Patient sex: M
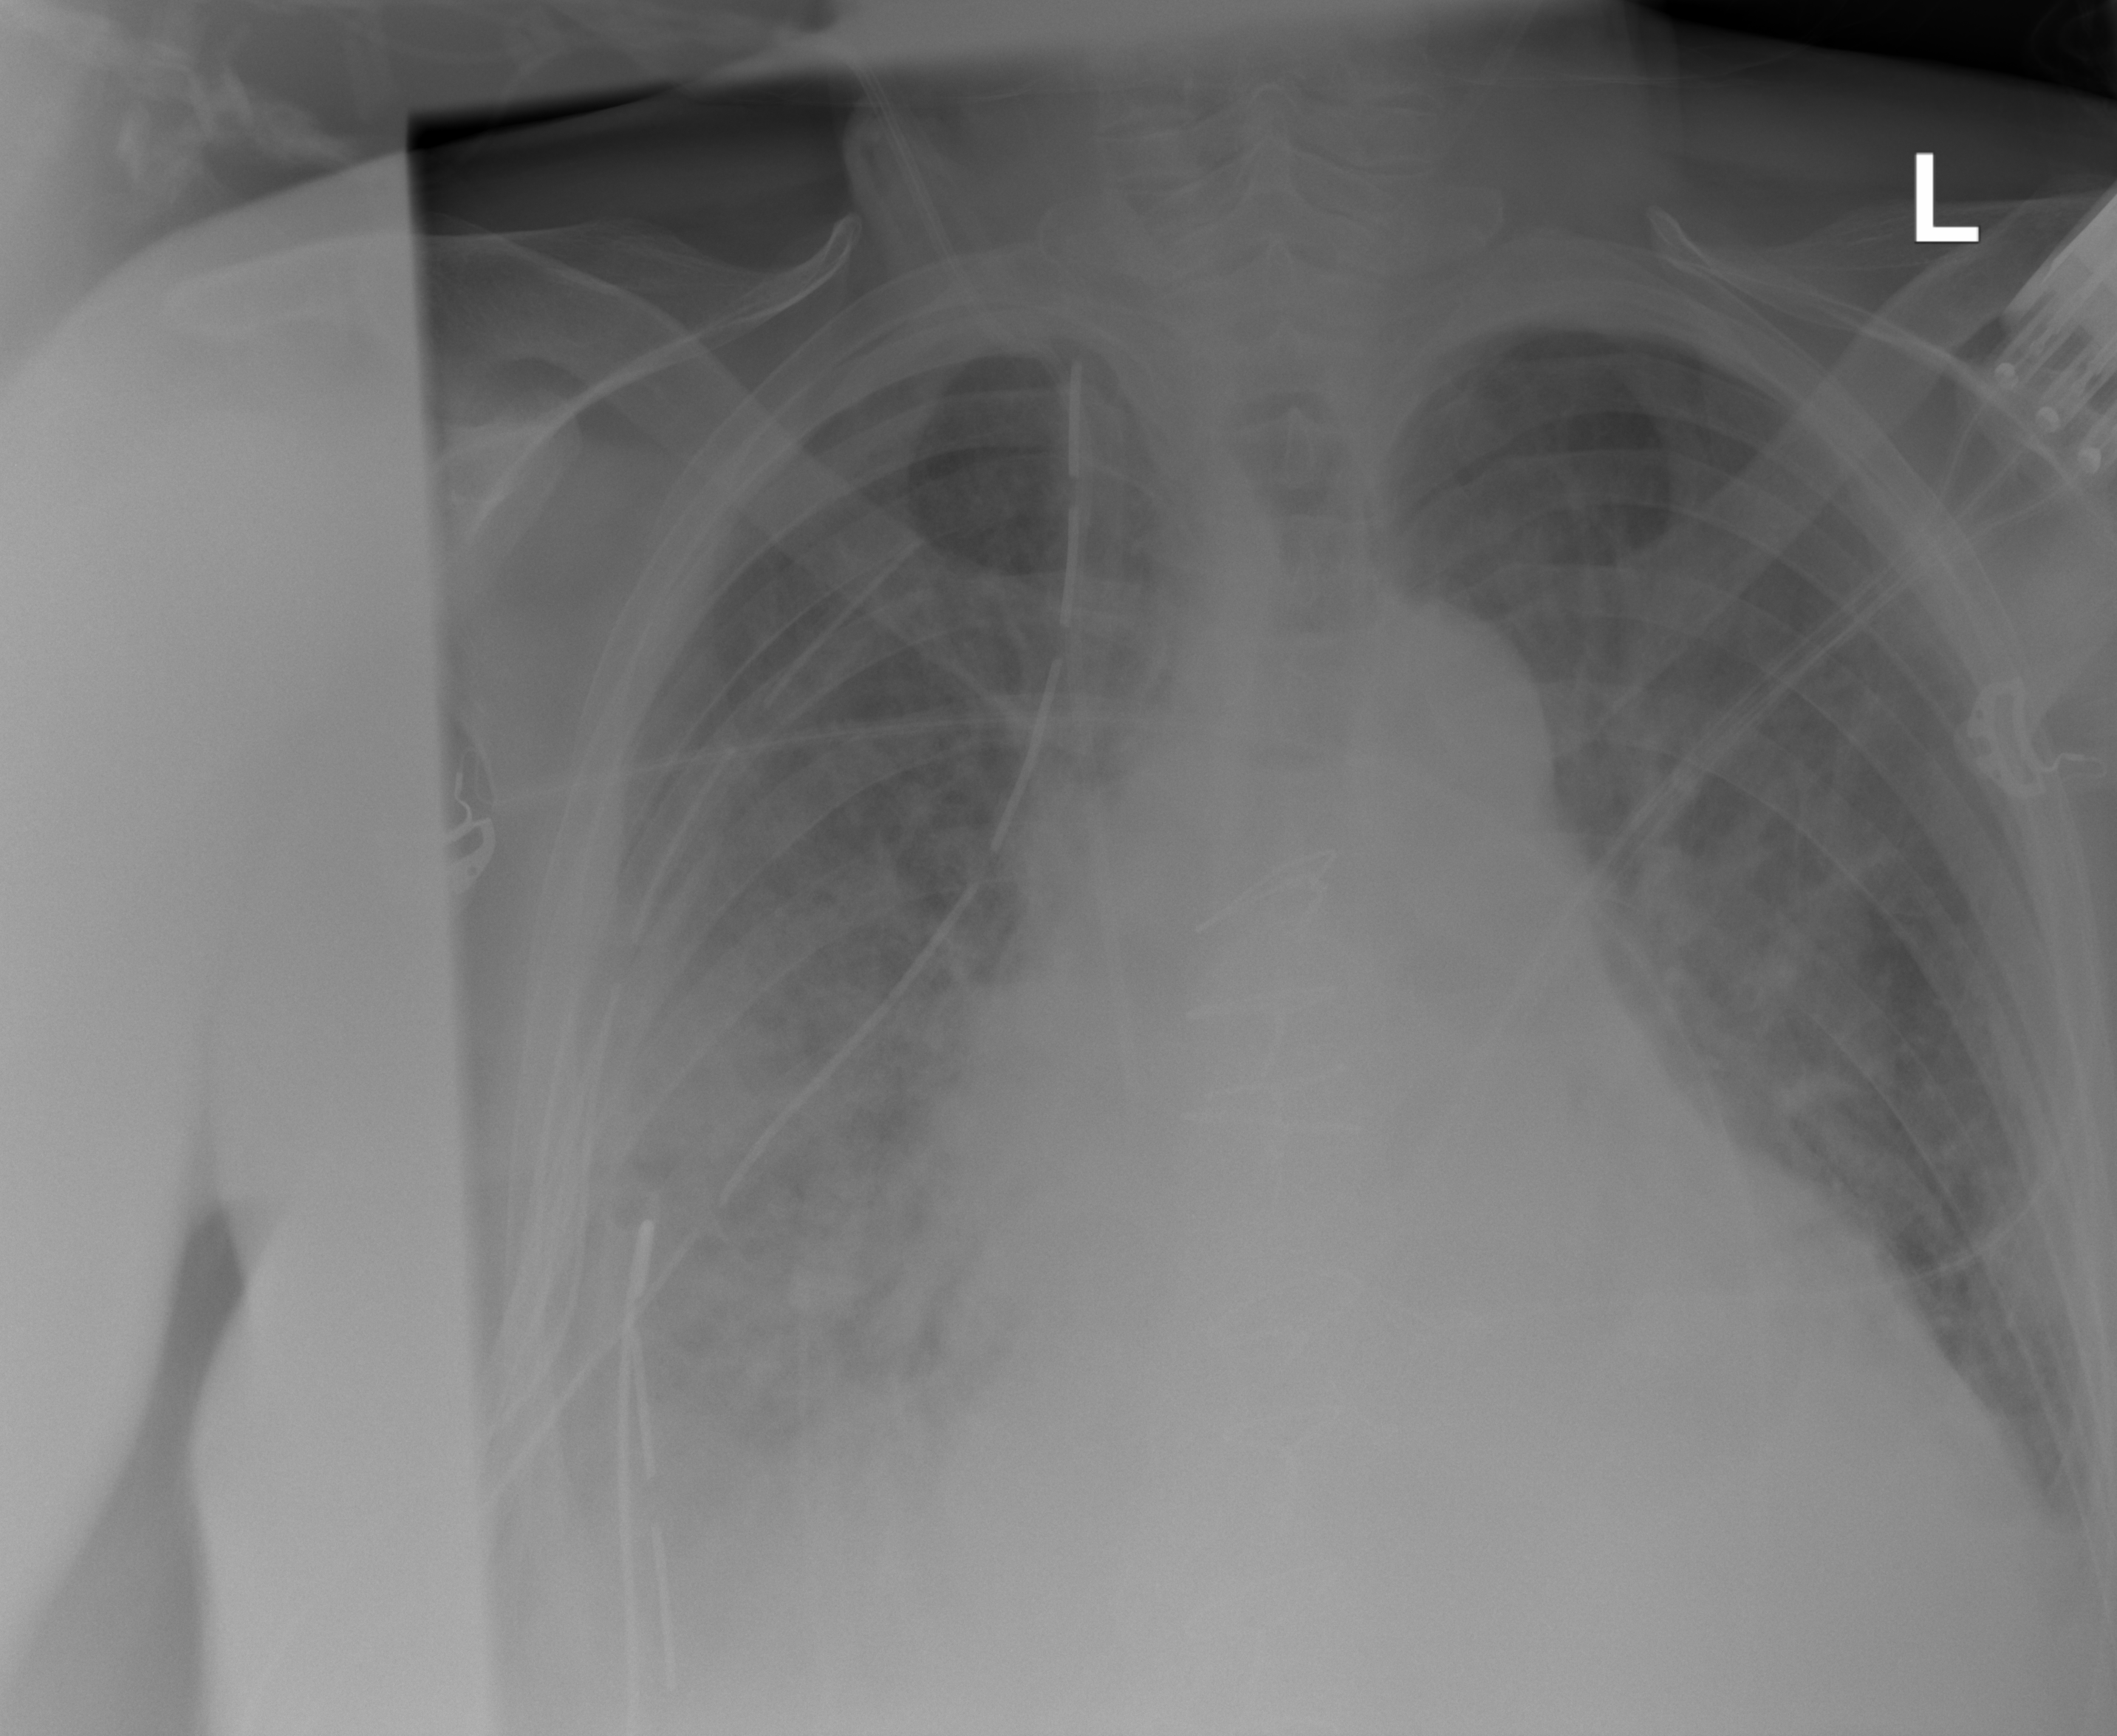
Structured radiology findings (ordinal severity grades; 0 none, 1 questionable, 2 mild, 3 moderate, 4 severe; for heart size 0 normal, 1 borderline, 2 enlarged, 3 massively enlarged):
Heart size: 2
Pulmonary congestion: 2
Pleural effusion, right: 3
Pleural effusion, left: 2
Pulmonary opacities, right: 3
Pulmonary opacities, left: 2
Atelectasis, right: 2
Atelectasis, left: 2